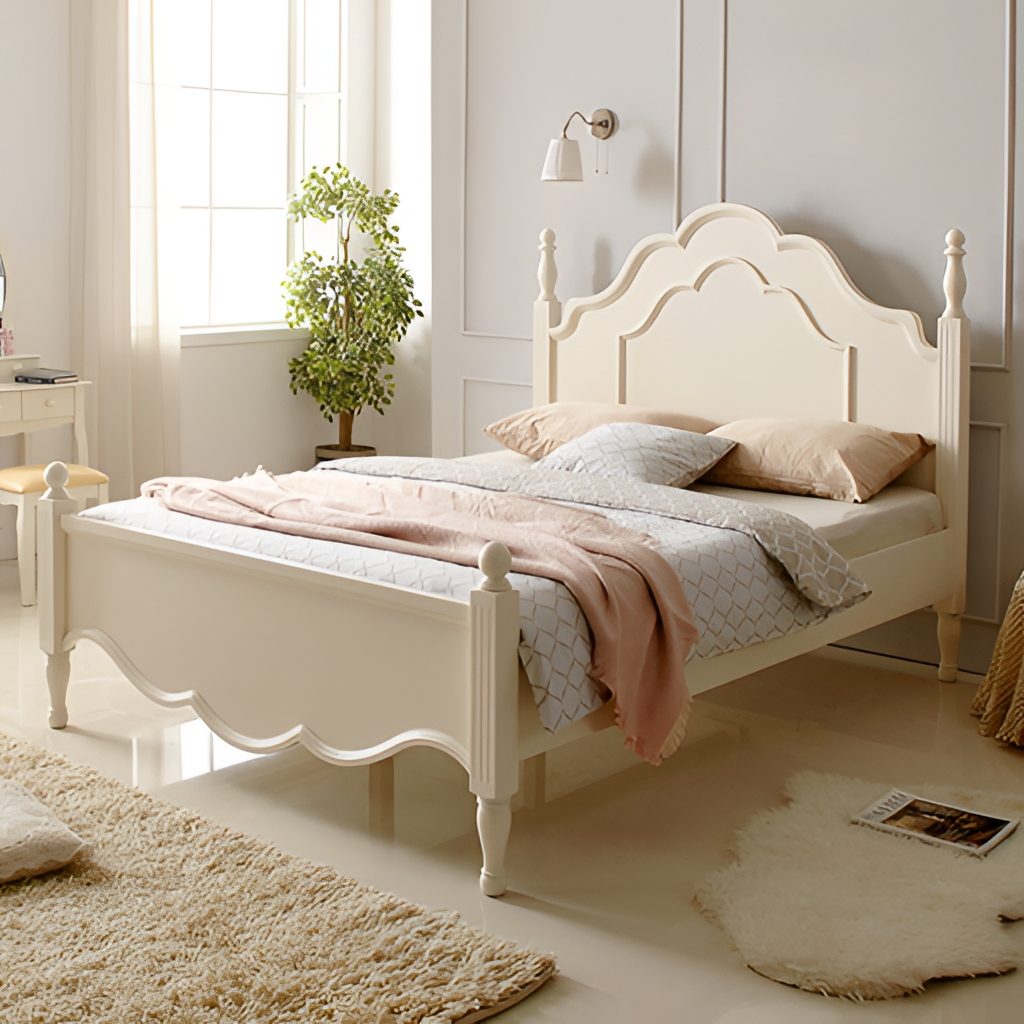
cream wood bed, bedroom, classic, paint wallpaper, with solid pattern, tile flooring, with large square pattern